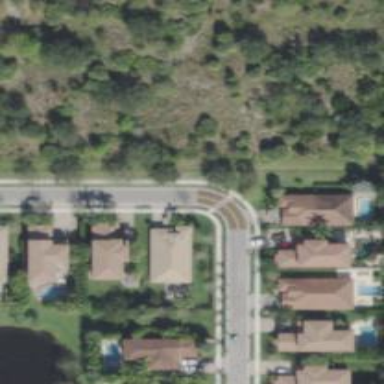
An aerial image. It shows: Residential road.